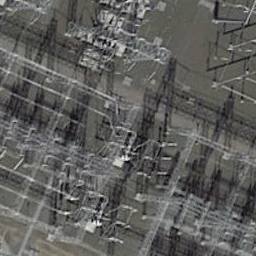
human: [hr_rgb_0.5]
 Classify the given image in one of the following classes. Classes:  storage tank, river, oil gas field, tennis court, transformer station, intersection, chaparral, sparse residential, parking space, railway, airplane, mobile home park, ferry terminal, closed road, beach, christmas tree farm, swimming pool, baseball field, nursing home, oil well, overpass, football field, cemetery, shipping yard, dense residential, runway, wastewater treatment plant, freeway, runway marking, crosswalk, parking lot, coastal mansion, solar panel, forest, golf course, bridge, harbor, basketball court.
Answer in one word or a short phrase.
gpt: transformer station